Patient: sex M, age 67
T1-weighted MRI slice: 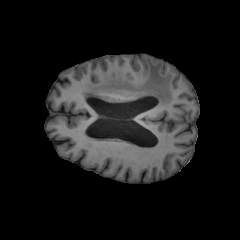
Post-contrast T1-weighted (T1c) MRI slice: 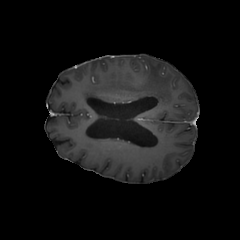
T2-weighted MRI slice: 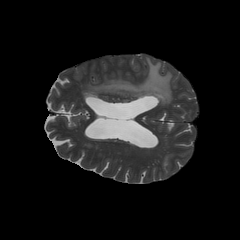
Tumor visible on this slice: yes
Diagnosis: Glioblastoma, IDH-wildtype
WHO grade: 4